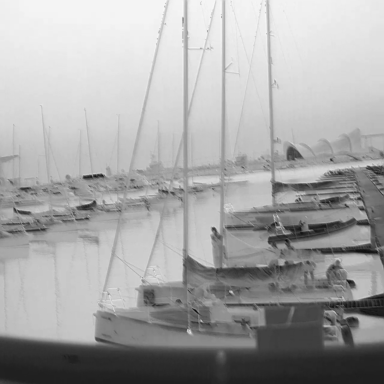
There are nine sailboats in the infrared image.